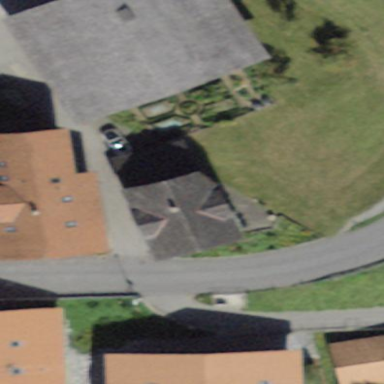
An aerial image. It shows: Residential building.